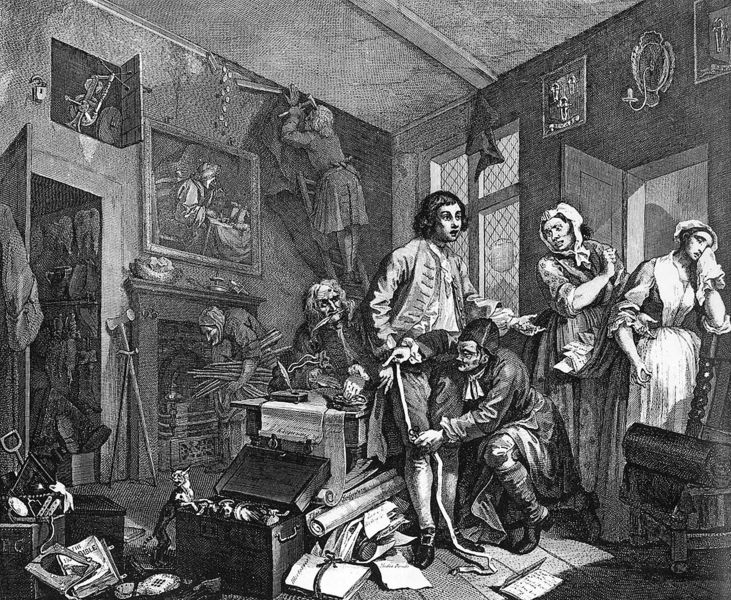
Titel: A Rake´s Progress Bl.1
Künstler: William Hogarth
Institution: London, Sir John Soane´s Museum
Schlagwörter: feuer, mann, weiß, frauen, fenster, frau, grau, holz, hut, kleid, männer, raum, schwarz, zeichnung, zimmer, haube, hose, jung, kappe, mütze, bild, gitter, sessel, familie, innen, kamin, stock, bein, bilder, bücher, papier, leiter, katze, truhe, weinen, druck, stich, durcheinander, handwerk, handwerker, werkstatt, junger mann, hammer, hochzeit, alte frau, tränen, unordnung, müll, papyrus, alte männer, schneider, papuer